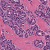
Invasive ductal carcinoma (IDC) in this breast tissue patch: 1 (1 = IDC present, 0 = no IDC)